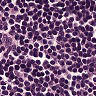
Metastatic tissue present: no